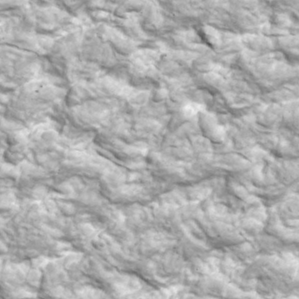
Label: non_frost